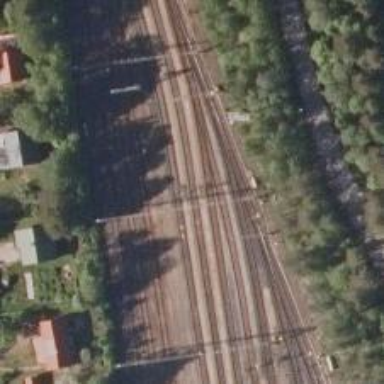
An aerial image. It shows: Rail yard with electrified contact lines for the trains.